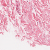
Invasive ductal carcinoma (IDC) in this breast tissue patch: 0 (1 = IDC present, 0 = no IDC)